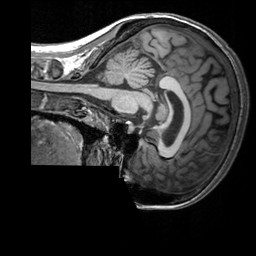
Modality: T1w
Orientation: sagittal
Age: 23
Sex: female
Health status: healthy
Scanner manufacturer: siemens
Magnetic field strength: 3 T
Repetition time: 2.3 s
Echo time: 0.00303 s